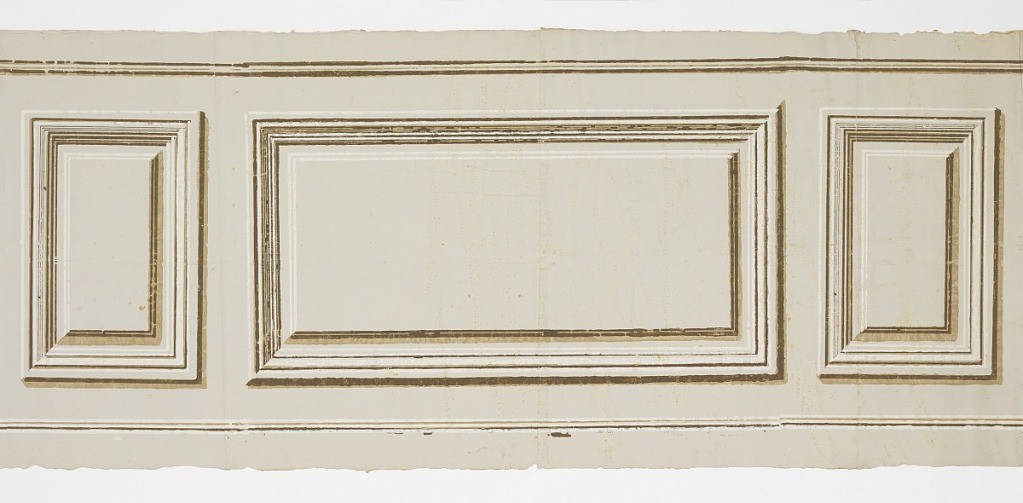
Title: Dado
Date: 1790–1830
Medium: Block-printed on handmade paper
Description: Inset panels, alternating between a large panel and a small panel. Printed in grisaille.

H# 608